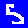
Digit: 5